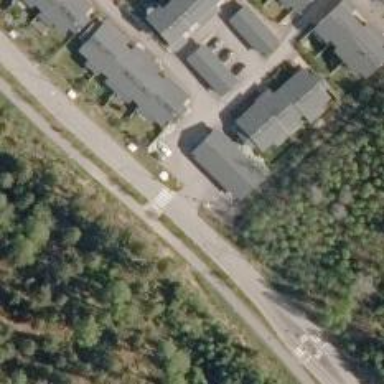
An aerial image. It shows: Alley classified as service road.